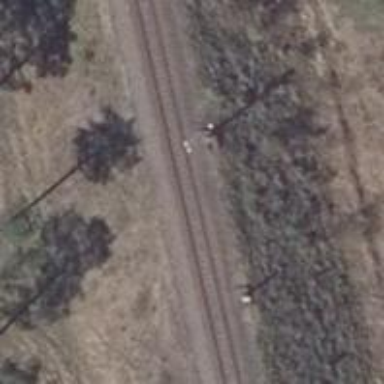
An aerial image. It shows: Railway signal.